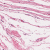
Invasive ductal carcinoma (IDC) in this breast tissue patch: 0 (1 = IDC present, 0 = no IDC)